Question: I am experimenting with 'R''s 'scatter.plot' and have written the following scriptlet:
'''
d <- data.frame(
weekday = rep(c('So', 'Mo', 'Tu', 'We', 'Th', 'Fr', 'Sa'), 5),
value = nchar(c(
'##' , # So
'########' , # Mo
'#############' , # Tu
'######' , # We
'############' , # Th
'###############' , # Fr
'###' , # Sa
# ---
'####' , # So
'####' , # Mo
'########' , # Tu
'#####' , # We
'###########' , # Th
'#########' , # Fr
'#####' , # Sa
# ---
'####' , # So
'######' , # Mo
'############' , # Tu
'####' , # We
'#############' , # Th
'##########' , # Fr
'###' , # Sa
# ---
'#' , # So
'####' , # Mo
'##############' , # Tu
'####' , # We
'############' , # Th
'##############' , # Fr
'#######' , # Sa
# ---
'###' , # So
'######' , # Mo
'###########' , # Tu
'######' , # We
'#############' , # Th
'###########' , # Fr
'####' # Sa
))
)
scatter.smooth(d$value ~ d$weekday, col=gray(0.7), bty='n')
'''
This produces the following plot:

There are two problems for me: The x-axis is labeled with numbers rather than 'So', 'Mo' through 'Sa' and the numbers seems to be ordered according to the alphabetical value of the weekday they represent (so 1 is 'Fr' and 7 is 'We').
How can I have the plot show me the weekday labels ('So' through 'Sa') in the order of the weekdays?
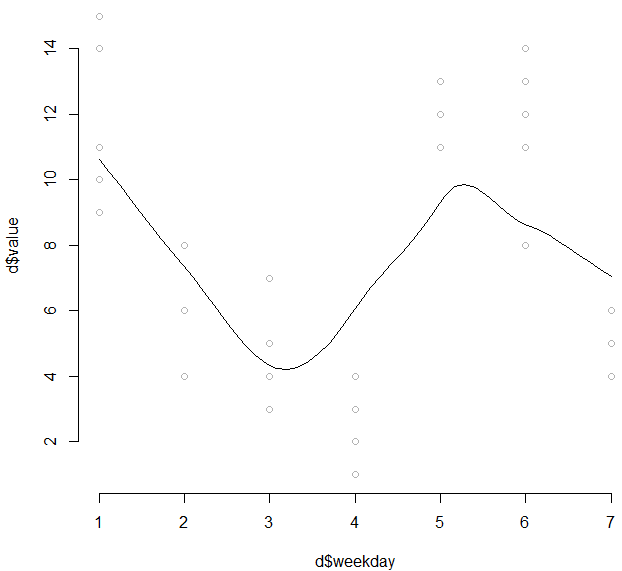
Answer: First you'll want to reorder the factor levels of 'weekday' (which you correctly noticed defaults to alphabetical):
'''
d$weekday = factor(d$weekday, levels= c('So', 'Mo', 'Tu', 'We', 'Th', 'Fr', 'Sa'))
'''
Then you'll want to use the 'levels' of the weekday data to replace the x-axis's numbers:
'''
scatter.smooth(d$value ~ d$weekday, col=gray(0.7), bty='n', xaxt="n")
axis(1, at=1:7, labels = levels(d$weekday))
'''
Adding the 'xaxt="n"' says first to not use the default number scheme for the x-axis, then the 'axis' function places the custom labels.